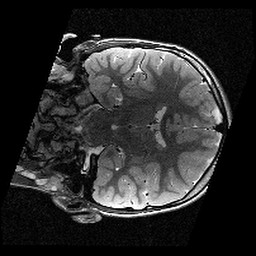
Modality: T2w
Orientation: coronal
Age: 10
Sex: female
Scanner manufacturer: siemens
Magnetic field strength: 3 T
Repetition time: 9.23 s
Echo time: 0.067 s